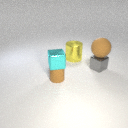
large brown rubber sphere above small gray metal cube